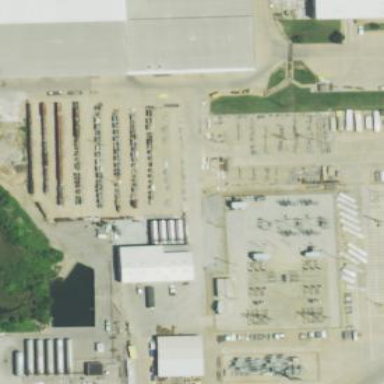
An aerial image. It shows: Substation surrounded by fence.